Aerial crown-view tile of a tropical tree (Barro Colorado Island, Panama), acquired 20250414:
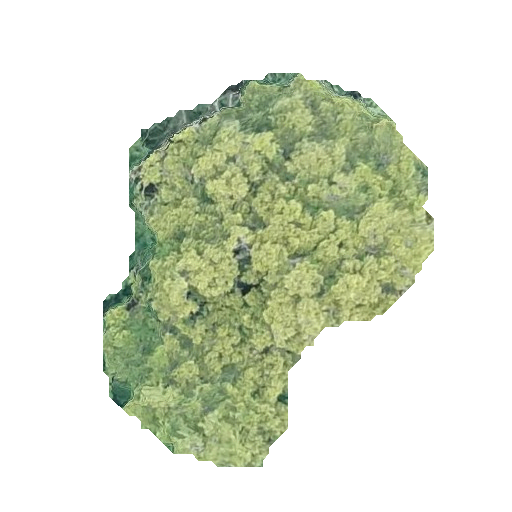
Species: Brosimum alicastrum
GBIF accepted scientific name: Brosimum alicastrum
Crown area: 128.678 m²